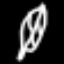
Label: leaf